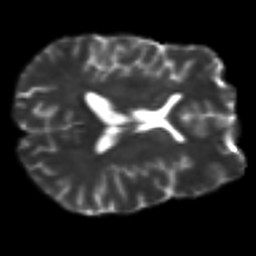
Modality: T2w
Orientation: axial
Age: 40
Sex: male
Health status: ill
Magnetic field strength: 3 T
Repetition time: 9 s
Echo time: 0.093 s